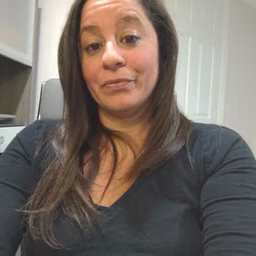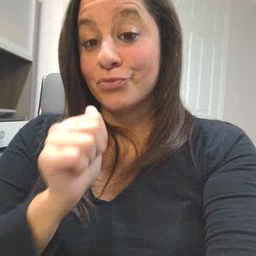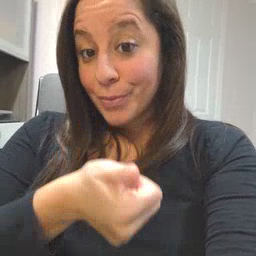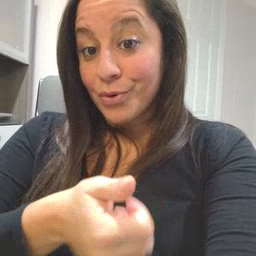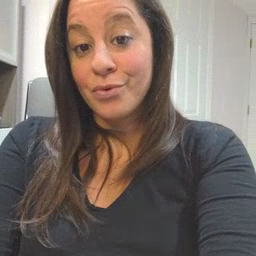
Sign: tomorrow